Interaction volume radius: 10 \u00c5
Interaction volume height: 10 \u00c5
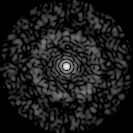
Disorder parameter: 0.7994